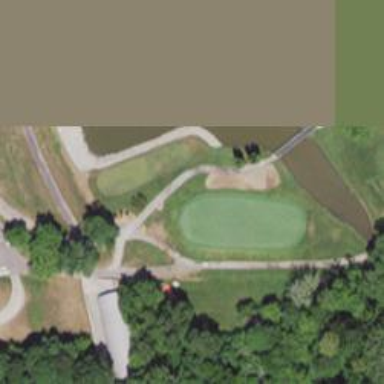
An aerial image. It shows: Path for both road and golf.